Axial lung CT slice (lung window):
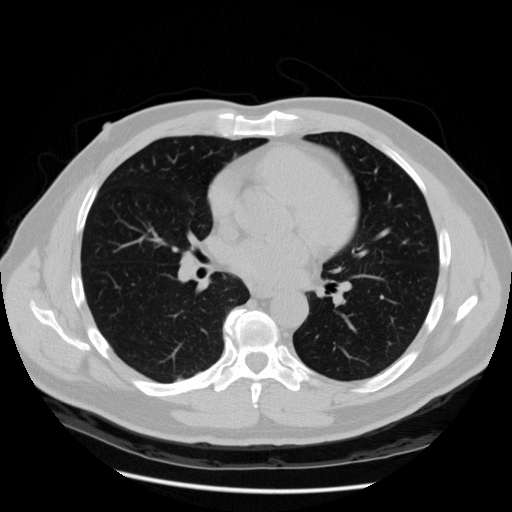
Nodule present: no